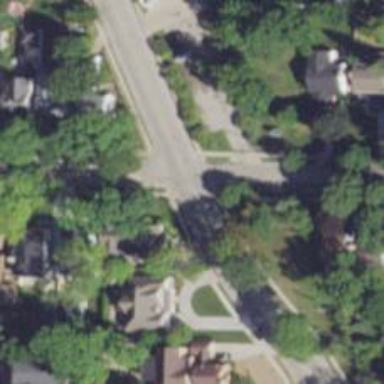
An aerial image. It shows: Marked road crossing.